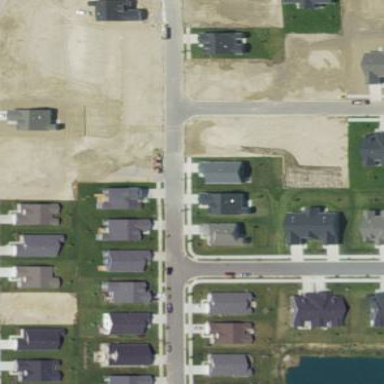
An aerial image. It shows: Sidewalk.